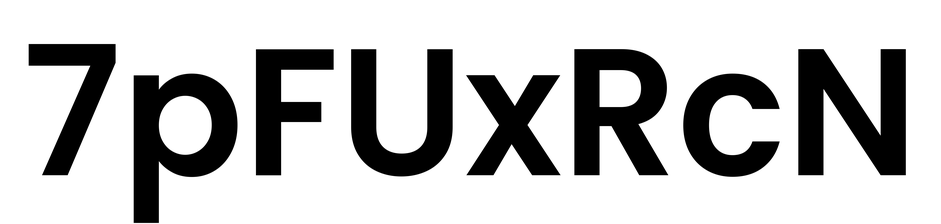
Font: Poppins-SemiBold